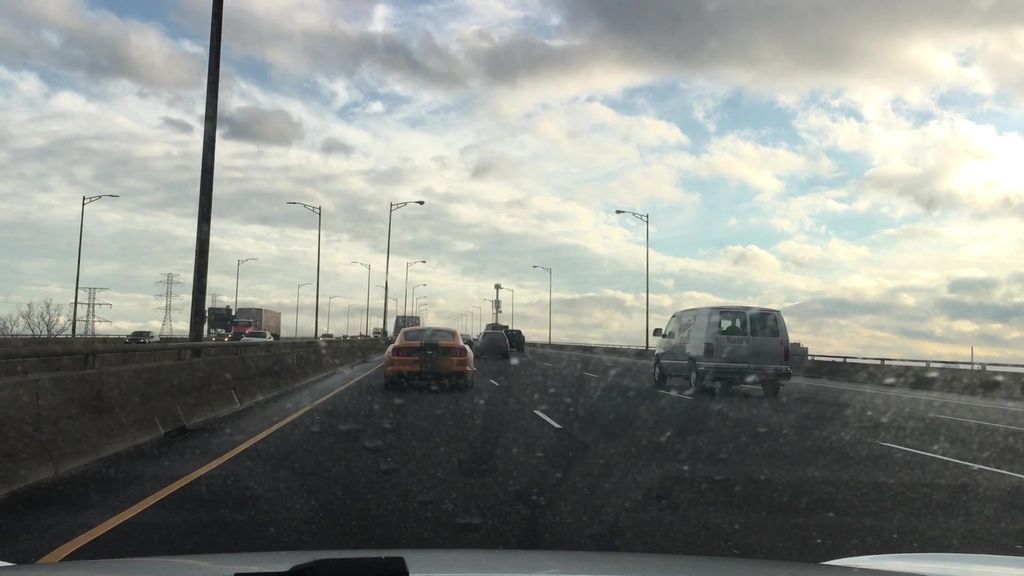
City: hamilton